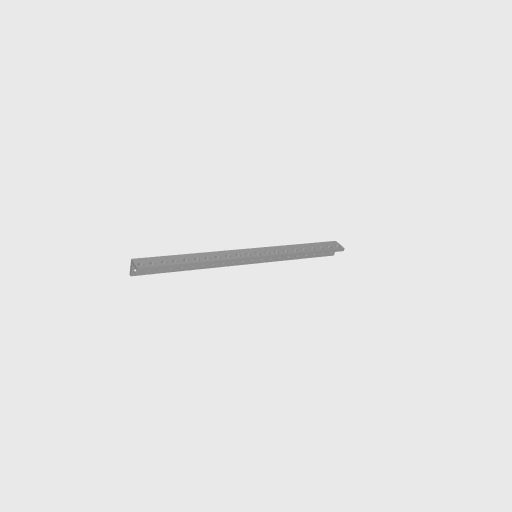
Part: LBeam21H